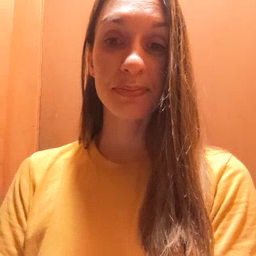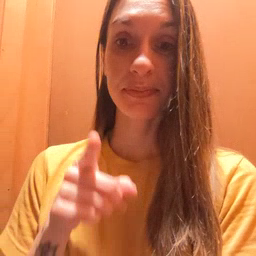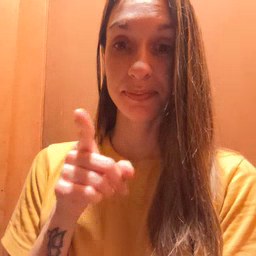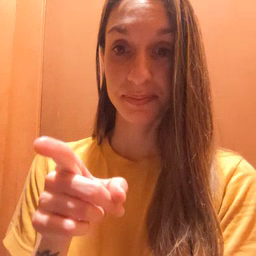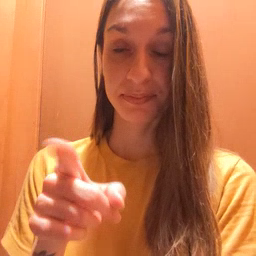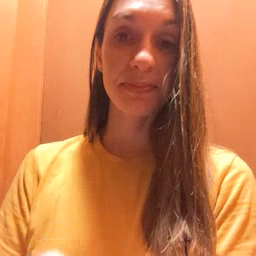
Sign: hesheit